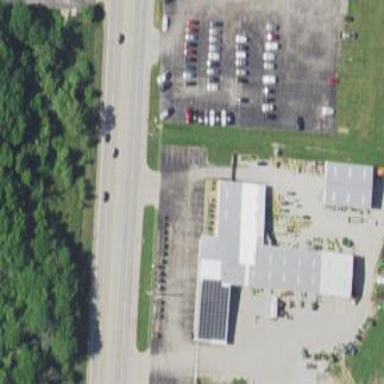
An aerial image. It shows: Building housing car shop.